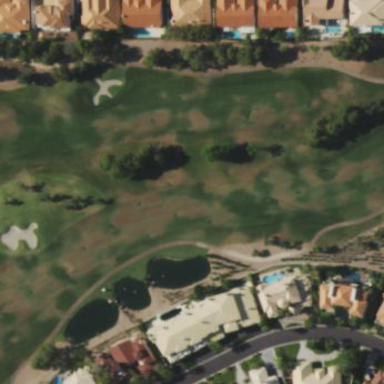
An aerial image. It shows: Rough grassy area used for golf.